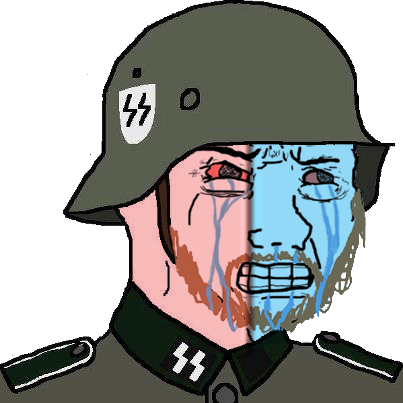
Label: 5_Crying_Wojak